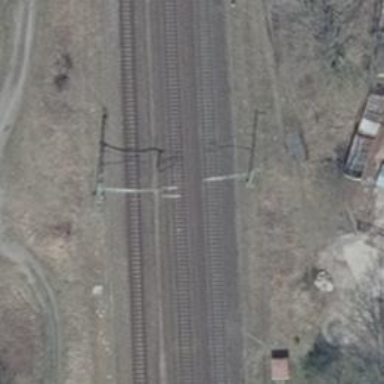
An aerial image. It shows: Railway track with contact line for electrification.